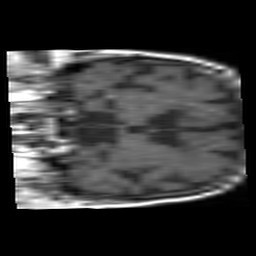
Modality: T1w
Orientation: coronal
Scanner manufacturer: philips
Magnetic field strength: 1.5 T
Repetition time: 0.6502 s
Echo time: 0.015 s